Field crop: maize
Growth stage: 1
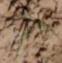
Species: lolium